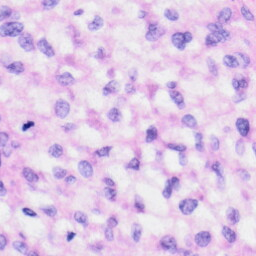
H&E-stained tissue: Liver